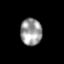
Tissue: skin
Cell type: Epithelial cells
Senescence score: 0.1828
Nuclear area (px): 570
Mean DAPI intensity: 154.288